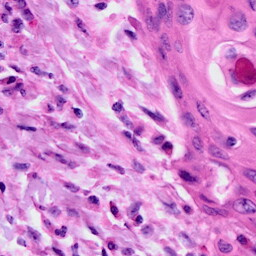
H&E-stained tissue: Cervix